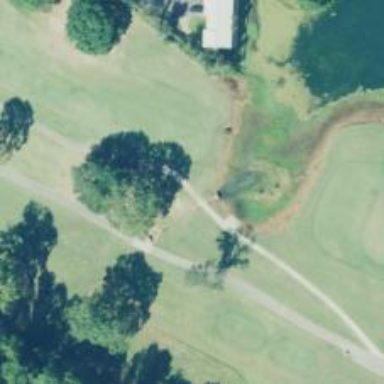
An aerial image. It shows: Footway road that serves as bridge over golf path.